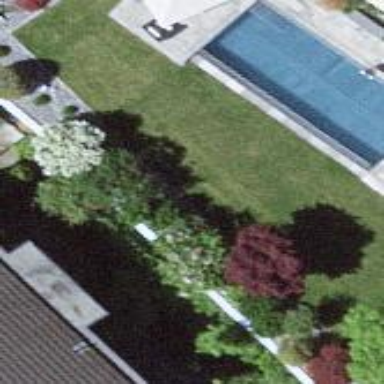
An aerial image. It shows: Swimming pool located in leisure land.